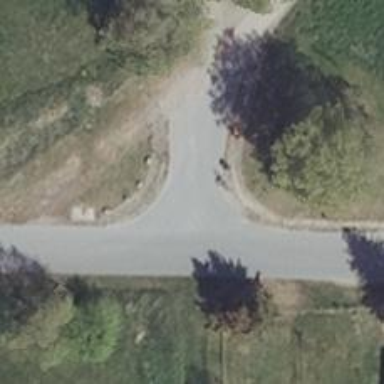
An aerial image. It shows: Road with "give way" sign.